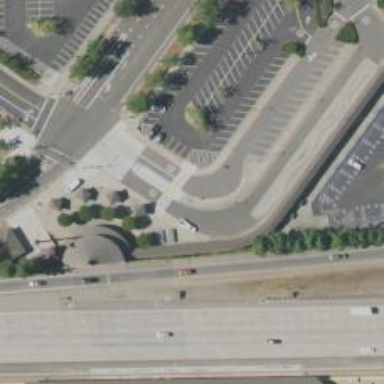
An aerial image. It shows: Busway road.